Question: Is there a way to remove or hide the horizontal line controls from Innosetup wizard pages by code to give it a little more modern touch?
See example here:

Thank you!
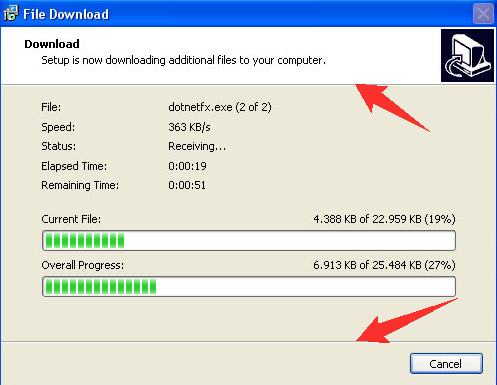
Answer: The upper horizontal line highlighted in your screenshot is the 'WizardForm.Bevel1' component, whilst the bottom one is the 'WizardForm.Bevel' component. To hide both, you can write a script like this:
'''
[Setup]
AppName=My Program
AppVersion=1.5
DefaultDirName={pf}\My Program
[Code]
procedure InitializeWizard;
begin
WizardForm.Bevel.Visible := False;
WizardForm.Bevel1.Visible := False;
end;
'''